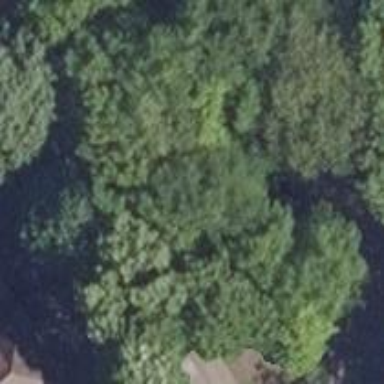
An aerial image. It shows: Single tag "natural: tree."